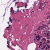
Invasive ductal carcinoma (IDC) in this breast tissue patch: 0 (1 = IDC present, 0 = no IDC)